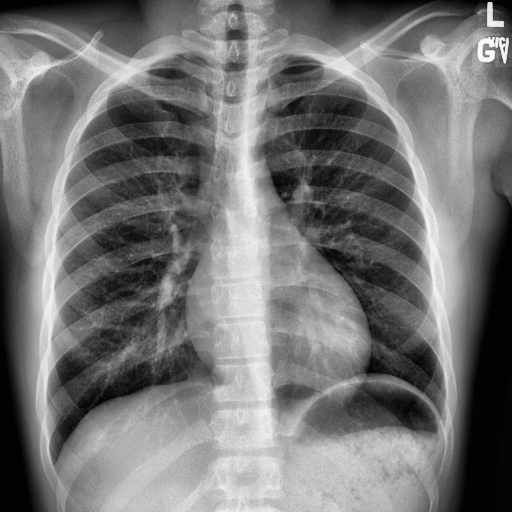
Finding: NORMAL